Question: I've table named 'detail_transaksi'. I want to SUM all of the data in "jumlah" column where "debit_kredit" = 'D' which is grouped in the same "kode_akun" data. Also, I want to SUM all of the data in "jumlah" column where "debit_kredit" = 'K' which is grouped in the same "kode_akun" data. Then, I want to SUBSTRACT both of them. How can I do it in SQL or maybe in PHP?

Here's columns in my table:
'''
id
kode_transaksi
kode_akun
debit_kredit
jumlah
'''
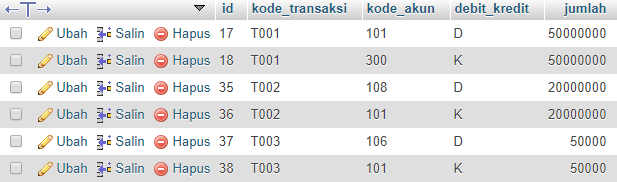
Answer: You can use conditional aggregation:
'''
select kode_akun,
sum(case when debit_kredit = 'K' then jumlah
when debit_kredit = 'D' then - jumlah
end)
from detail_transaksi
group by kode_akun;
'''